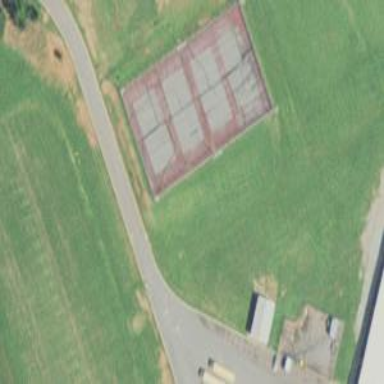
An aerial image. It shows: Tennis court on pitch designated for leisure land.